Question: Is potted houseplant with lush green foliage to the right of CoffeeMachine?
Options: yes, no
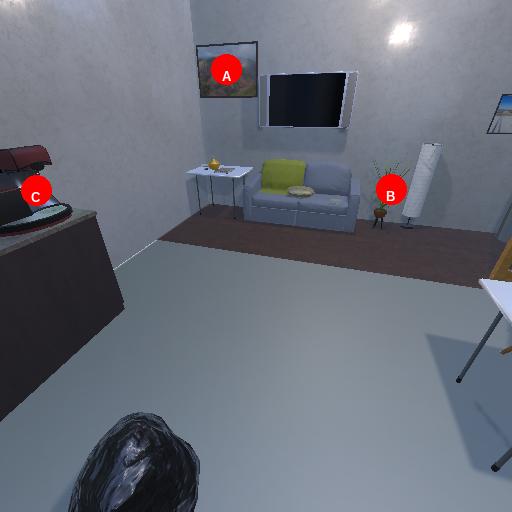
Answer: yes